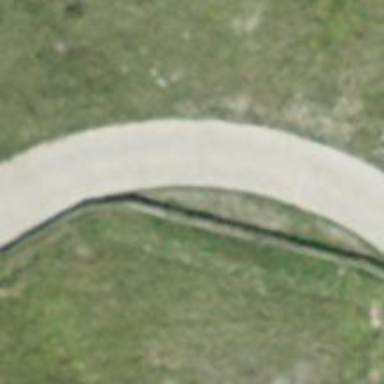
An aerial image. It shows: Concrete track with grade1 tracktype.